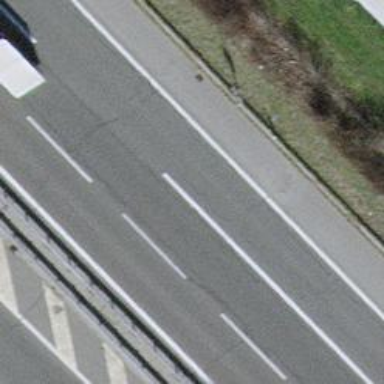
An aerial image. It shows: Asphalt motorway link.